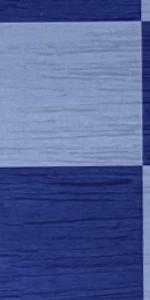
Label: Empty